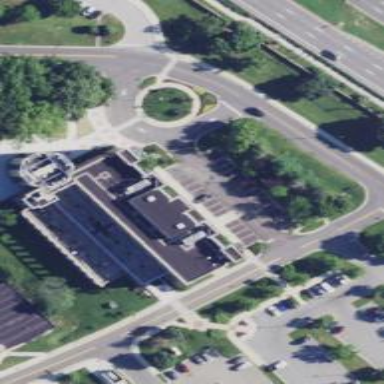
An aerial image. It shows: University building.